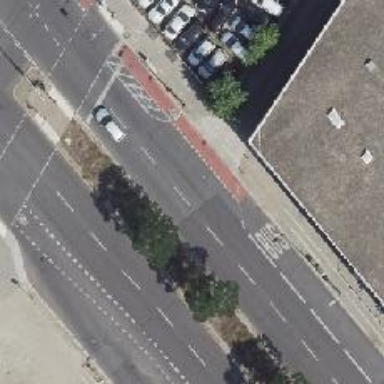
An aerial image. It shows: Secondary road with asphalt surface. There is share busway on the right side for cyclists.